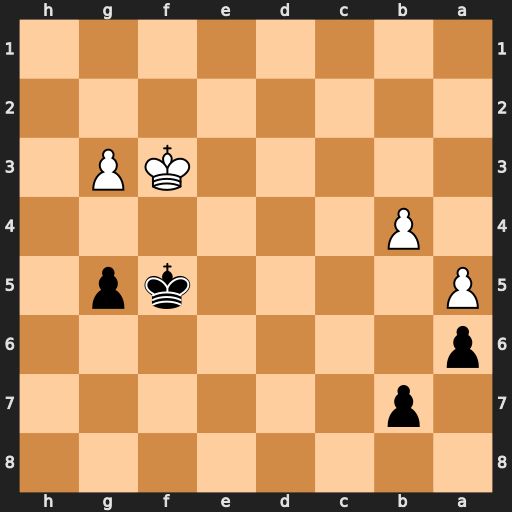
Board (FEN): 8/1p6/p7/P4kp1/1P6/5KP1/8/8
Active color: b
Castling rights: -
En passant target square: -
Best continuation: g4+ Ke3 Ke5 Kd3 Kd5